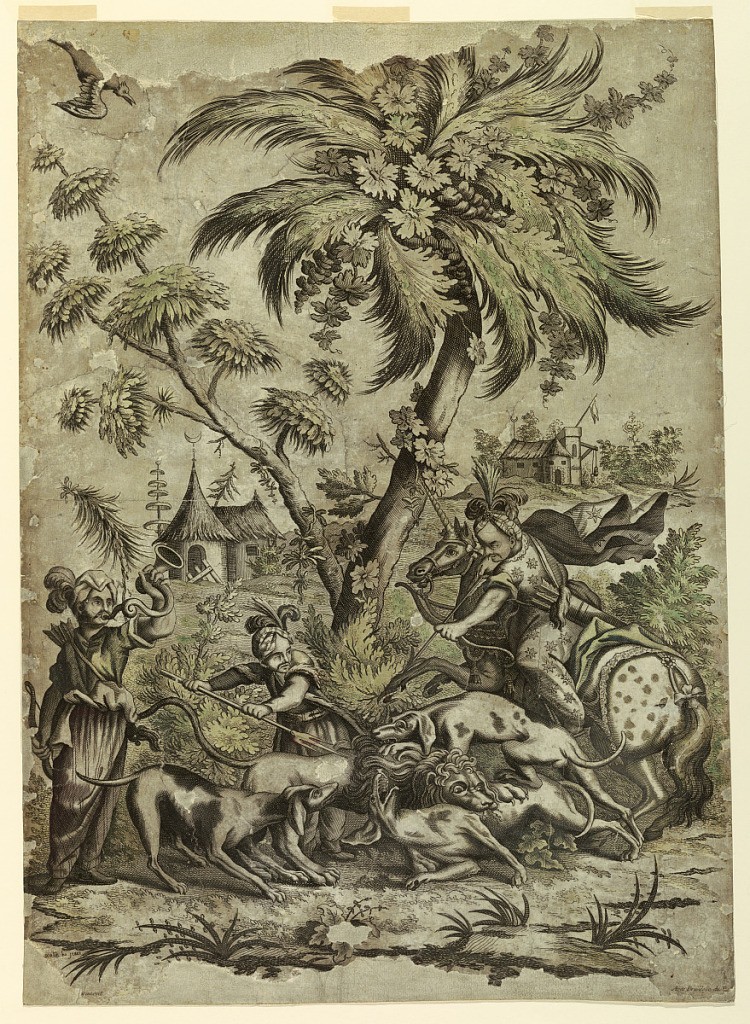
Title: Lion Hunt
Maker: Jean-Baptiste Scotin I, 1678 – after 1738
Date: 1730–50
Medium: Engraving with etching, some green watercolor washes on paper
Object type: Print
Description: The lion, battling with dogs, is attacked by a man on an unicorn with a bow and by another on foot with a trident. A third hunter blows a trumpet, at left. The clothes of the rider are decorated with stars. Two trees rise in the middle ground. Landscape with buildings displaying crescents.